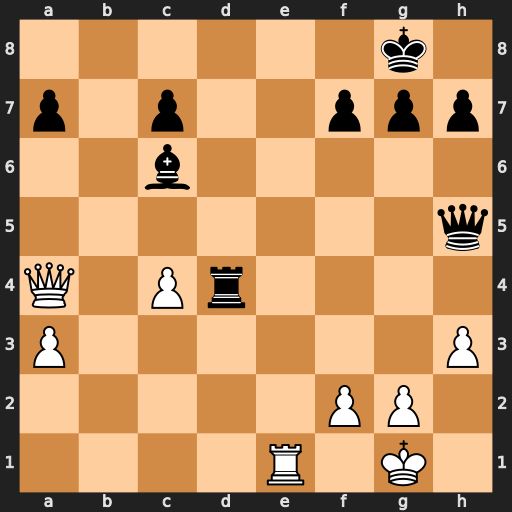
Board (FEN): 6k1/p1p2ppp/2b5/7q/Q1Pr4/P6P/5PP1/4R1K1
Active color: w
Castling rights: -
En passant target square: -
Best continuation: Re8+ Bxe8 Qxe8#